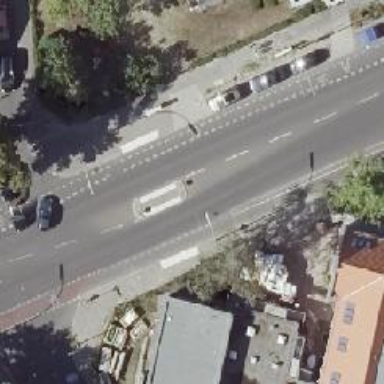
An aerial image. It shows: Tertiary road with asphalt surface. There are sidewalks on both sides. The left side features cycle track with asphalt surface.